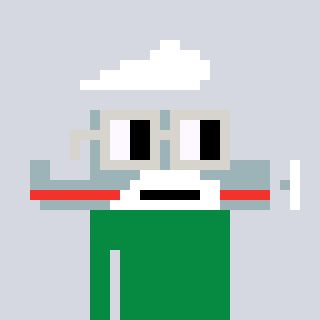
a pixel art character with square light gray glasses, a plane-shaped head and a green-colored body on a cool background